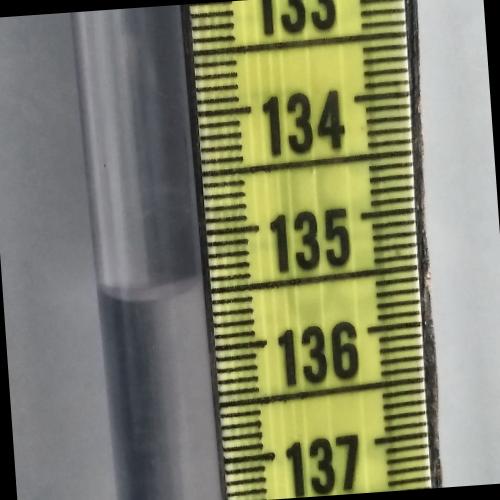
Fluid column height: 135.5 cm